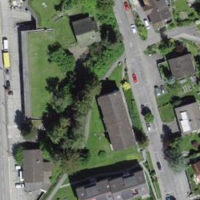
EUNIS habitat code: 55
Species observed at this site:
Lysimachia vulgaris